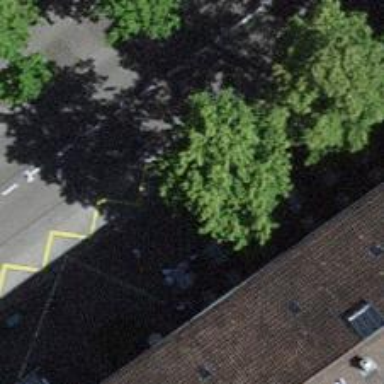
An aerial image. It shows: Platform for public transport. The platform is located by the road.